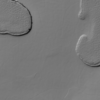
Label: not_dusty